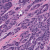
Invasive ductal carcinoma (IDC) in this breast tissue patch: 1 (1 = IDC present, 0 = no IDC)